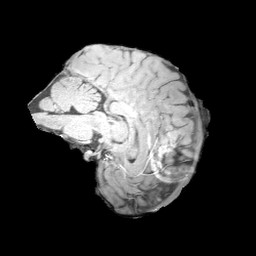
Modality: MP2RAGE
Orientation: sagittal